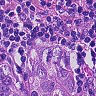
Metastatic tissue present: yes